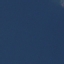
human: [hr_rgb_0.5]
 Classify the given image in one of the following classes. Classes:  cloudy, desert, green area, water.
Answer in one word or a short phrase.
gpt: water